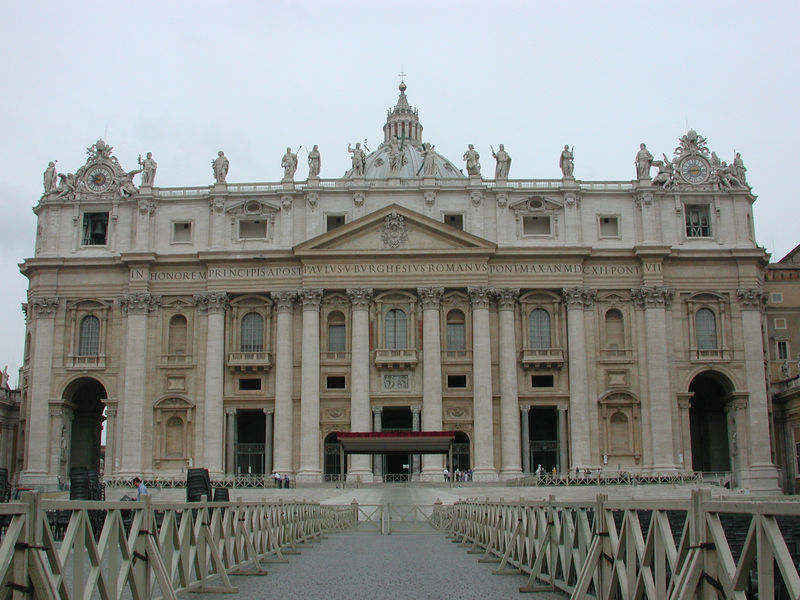
Titel: Petersdom in Rom (San Pietro)
Künstler: Donato Bramante
Standort: Rom, S. Pietro (EU - I - Latium)
Schlagwörter: blau, himmel, mann, schatten, weiß, menschen, braun, fenster, glas, marmor, paris, pfeiler, stühle, säule, säulen, dach, gebäude, haus, schloss, weg, zaun, beige, architektur, stein, bild, brücke, gitter, kirche, klassizismus, bühne, turm, statue, farbig, schrift, bogen, fassade, pflaster, türen, giebel, platz, figuren, rundbogen, kuppel, treppe, papst, uhr, geländer, stufen, tor, foto, fotografie, bögen, eingang, gang, zugang, glaube, kreuz, religion, palast, dom, text, kugel, rathaus, architrav, rom, portal, tore, sims, skulpturen, statuen, audienz, vatikan, baldachin, heilige, wien, putten, absperrung, petersdom, san pietro, latein, tempelfassade, gliederung, neoklassizismus, tambour, petersplatz, uhren, st. peter, apostel, e, briche, ühren, säule balkon, gläuboge, barockes theater